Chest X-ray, PA view. Patient: 43 years old, sex F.
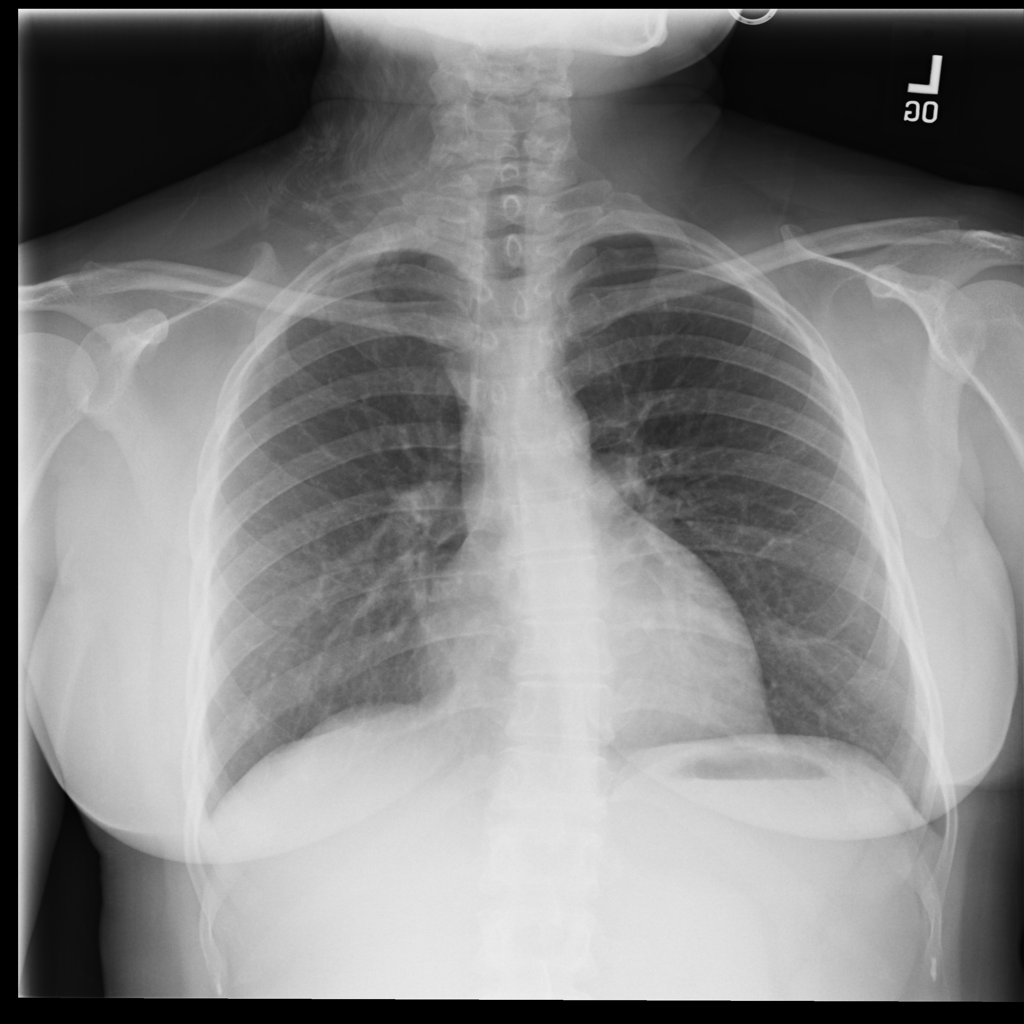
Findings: Infiltration